Aerial crown-view tile of a tropical tree (Barro Colorado Island, Panama), acquired 20250124:
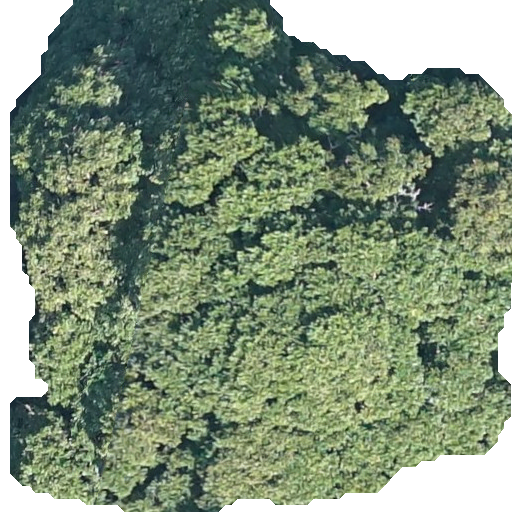
Species: Dipteryx oleifera
GBIF accepted scientific name: Dipteryx oleifera
Crown area: 344.702 m²